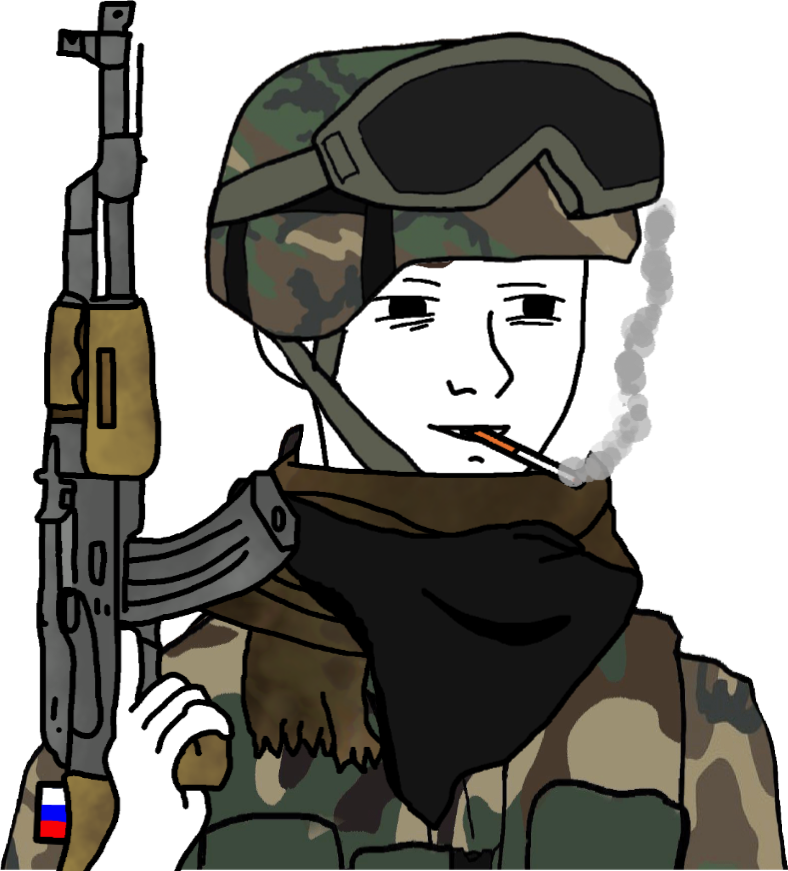
Label: 5_Twinkjak